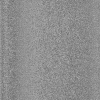
Atmospheric dust classification: dusty